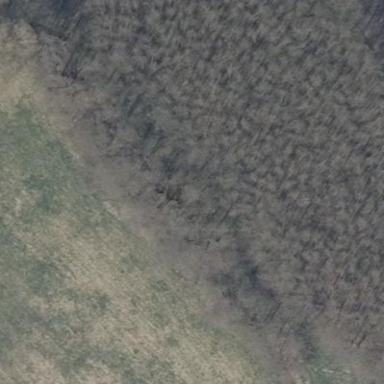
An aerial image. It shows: Forest area.